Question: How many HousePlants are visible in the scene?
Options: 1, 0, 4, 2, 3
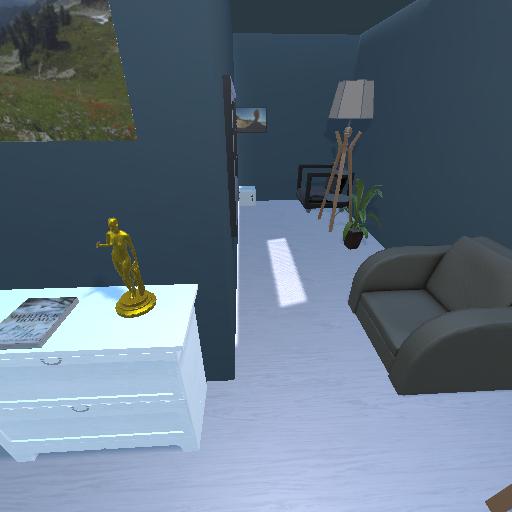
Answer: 1